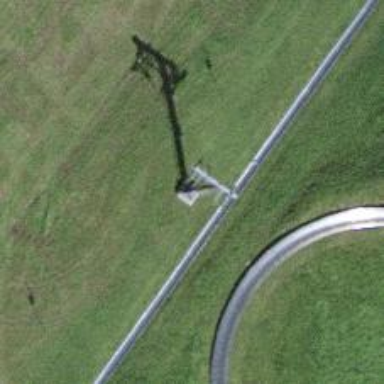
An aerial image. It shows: Pylon for aerialway.